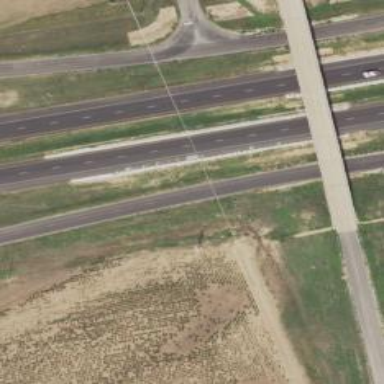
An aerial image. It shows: Tertiary road with frontage road.